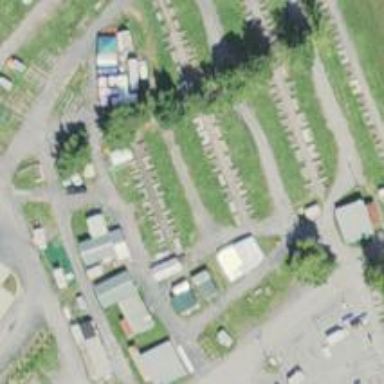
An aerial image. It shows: Marketplace.